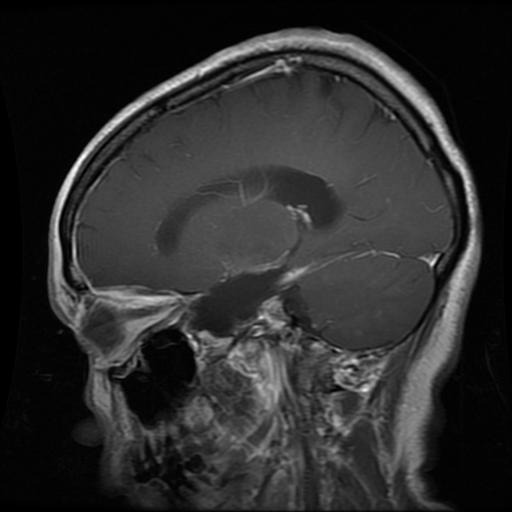
Label: glioma